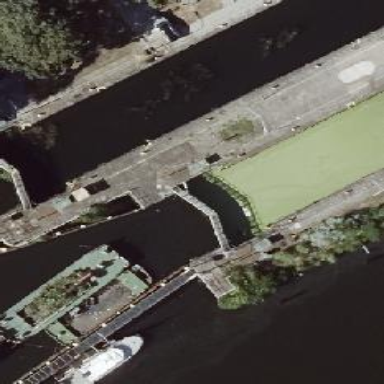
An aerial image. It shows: Canal with lock obstacle.